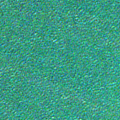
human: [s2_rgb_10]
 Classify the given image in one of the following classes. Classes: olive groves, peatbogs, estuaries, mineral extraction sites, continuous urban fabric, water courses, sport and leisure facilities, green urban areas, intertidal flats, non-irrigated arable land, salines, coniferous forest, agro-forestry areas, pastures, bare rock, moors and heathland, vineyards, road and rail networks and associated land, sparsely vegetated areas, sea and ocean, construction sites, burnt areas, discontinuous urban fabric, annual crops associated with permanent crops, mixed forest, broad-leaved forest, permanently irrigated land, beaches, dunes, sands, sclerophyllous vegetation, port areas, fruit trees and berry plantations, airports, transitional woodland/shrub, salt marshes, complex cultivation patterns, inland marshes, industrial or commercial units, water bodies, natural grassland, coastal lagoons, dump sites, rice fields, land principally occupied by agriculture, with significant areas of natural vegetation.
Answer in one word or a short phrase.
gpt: sea and ocean